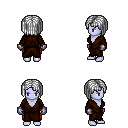
a pixel art fantasy rpg character, female body template, dark elf, purple skin, brown robe, red pants, white pageboy hairstyle, metal gloves, four views (front, back, left, right), 2x2 character sprite sheet, small pixel art, hard edges, no anti-aliasing